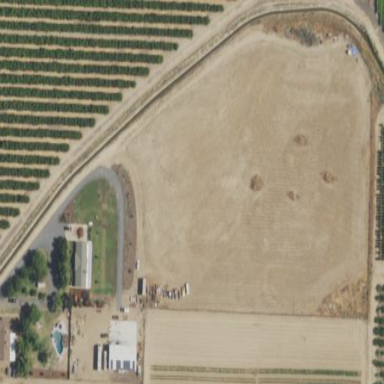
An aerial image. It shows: Orchard.